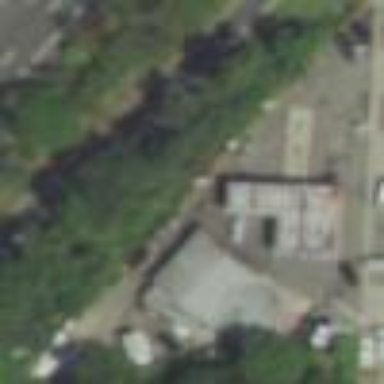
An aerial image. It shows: Fuel station.